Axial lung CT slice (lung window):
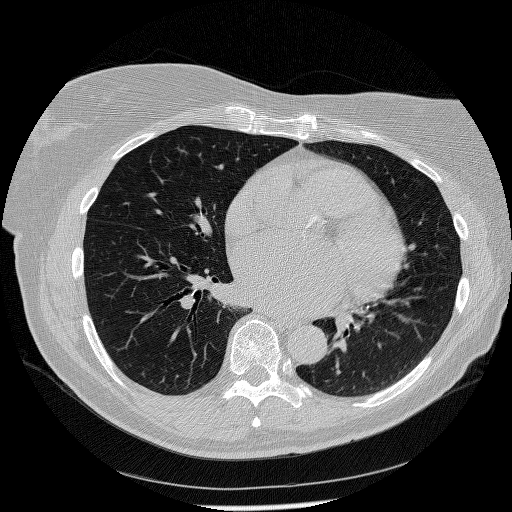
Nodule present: no